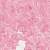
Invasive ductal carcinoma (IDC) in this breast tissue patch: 0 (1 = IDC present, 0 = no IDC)